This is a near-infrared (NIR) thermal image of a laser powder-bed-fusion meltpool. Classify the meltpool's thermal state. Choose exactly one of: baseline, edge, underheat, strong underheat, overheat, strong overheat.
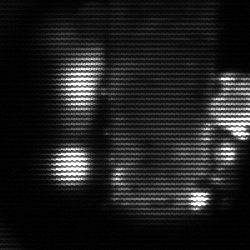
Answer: strong underheat